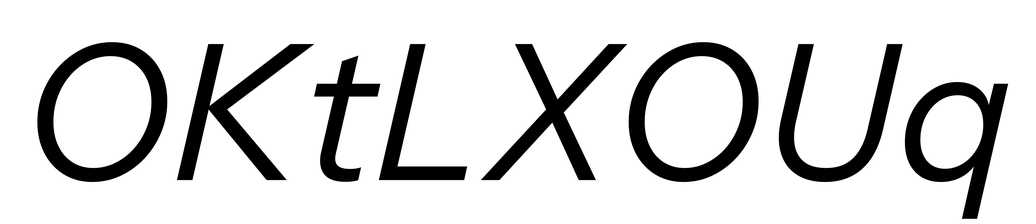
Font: InstrumentSans-Italic_Italic